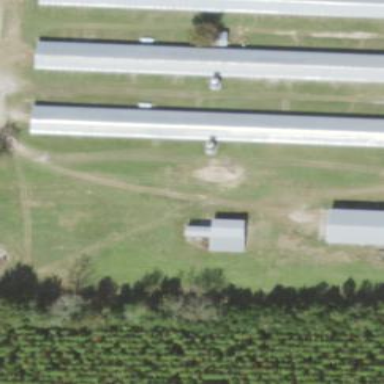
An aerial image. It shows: Poultry farmyard is depicted in the image.